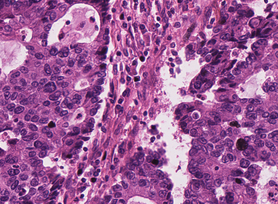
Tumor epithelial tissue: yes
Tumor-associated stroma tissue: yes
Normal tissue: no